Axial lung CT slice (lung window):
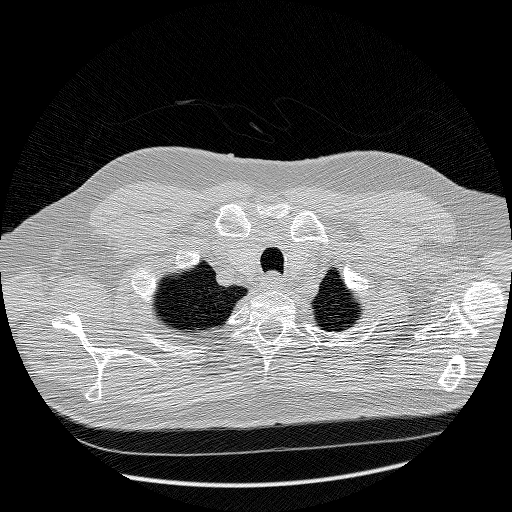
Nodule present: no